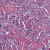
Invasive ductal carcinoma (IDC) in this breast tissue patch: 1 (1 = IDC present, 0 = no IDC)